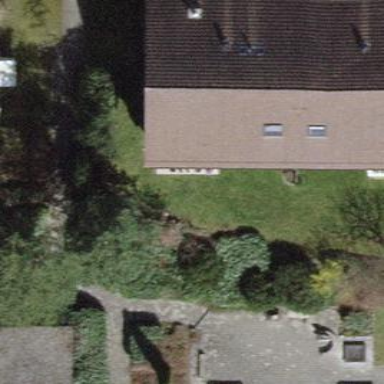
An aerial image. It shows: Building with tile roof.